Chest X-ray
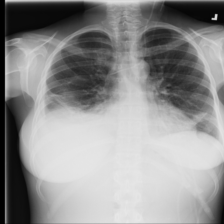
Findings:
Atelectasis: positive
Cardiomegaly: negative
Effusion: positive
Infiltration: negative
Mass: negative
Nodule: negative
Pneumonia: negative
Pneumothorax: negative
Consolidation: negative
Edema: negative
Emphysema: negative
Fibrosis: negative
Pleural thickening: negative
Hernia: negative